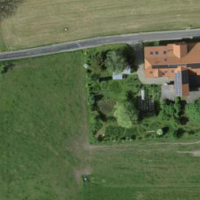
EUNIS habitat code: 52
Species observed at this site:
Veronica filiformis